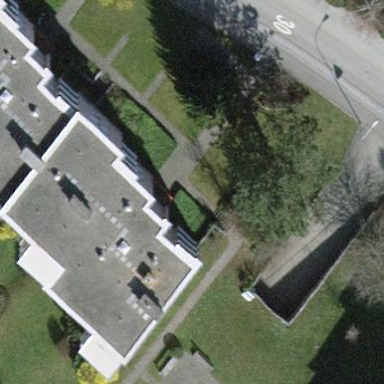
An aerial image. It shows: Building with flat roof.